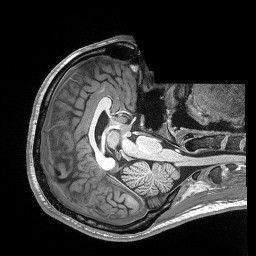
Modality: T1w
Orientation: axial